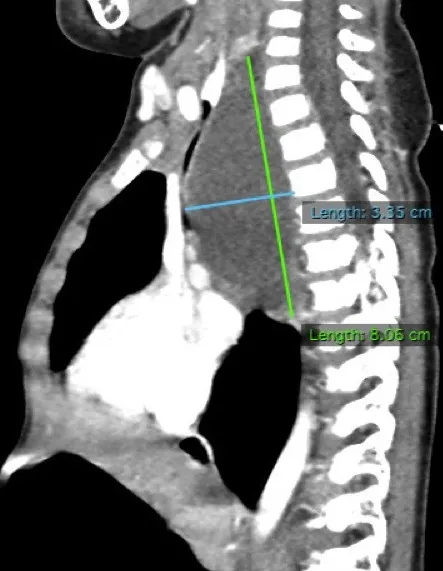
Middle mediastinal cystic mass lesion. Displacing and compressing
the airway and the oesphagus.
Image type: radiology (ct)